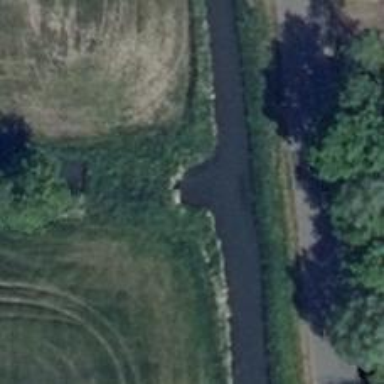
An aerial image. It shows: Weir in waterway.